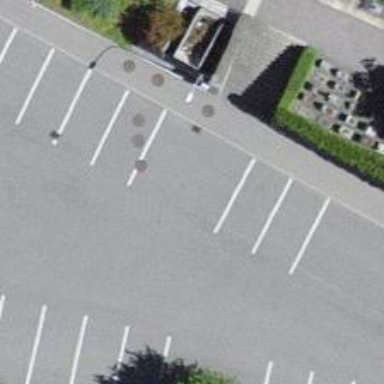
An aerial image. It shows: Road serving as parking aisle.